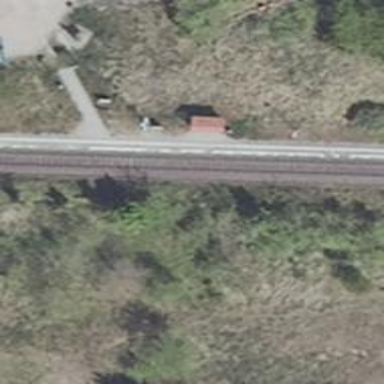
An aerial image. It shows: Railway halt station for public transport.